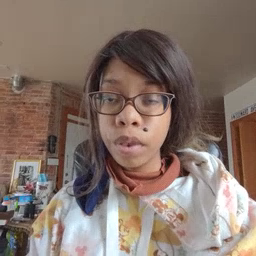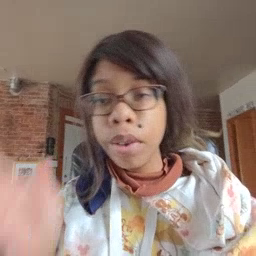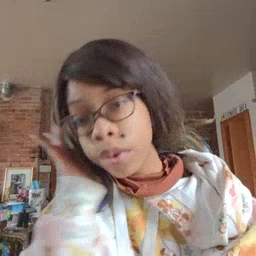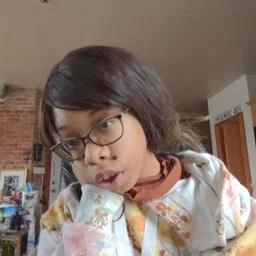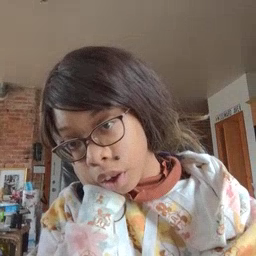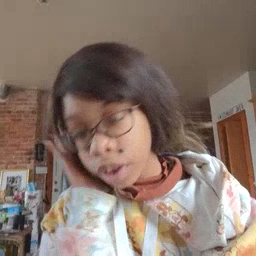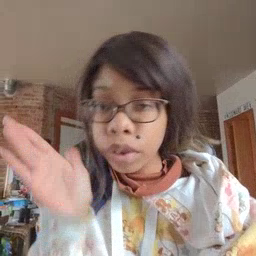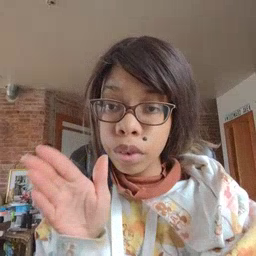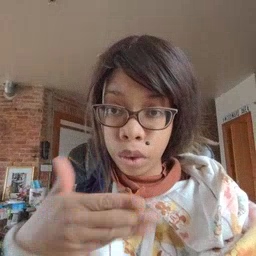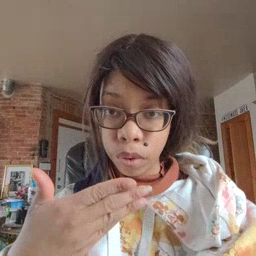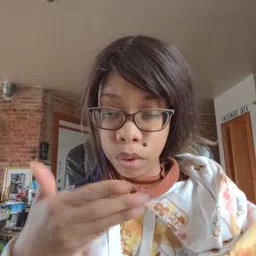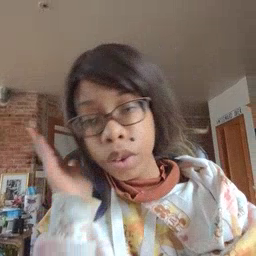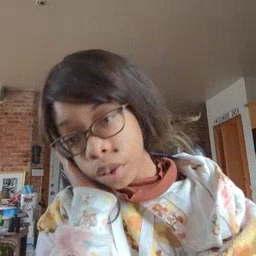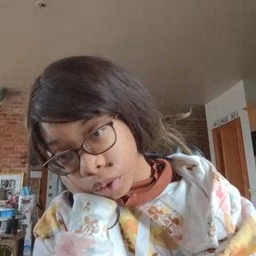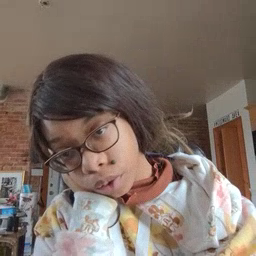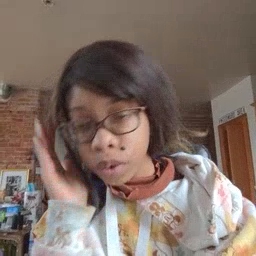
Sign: bedroom